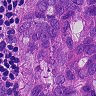
Metastatic tissue present: yes